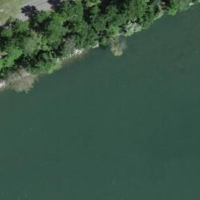
EUNIS habitat code: 55
Species observed at this site:
Ciconia ciconia